Question: This used to work... but now the >> anchor tag of the PagedListPager always passes null to the controller for the page value required...
VS 2013 Web Express & MVC 4 with latest package updates for all.
Just like in Scot Allen's MVC 4 intro, I have a partial view with a PagedListPager
The Controller:
'''
public ActionResult Catalog(string Id= "0", int page=1)
{
var CurrentItemsPage = (get-data-blaw-blaw-blaw).ToPagedList(page,18);
var model = new ShowRoomCatalogPackage(){ CurrentItems = CurrentItemsPage};
return View(model);
}
'''
The catalog page
'''
@model craftstore.Models.ShowRoomCatalogPackage
@{
ViewBag.Title = "Catalog";
Layout = "~/Views/Shared/_Details.cshtml";
}
@using (Ajax.BeginForm("Catalog", "Home", new { category = @Model.SelectedCategoryId, page = 1 },
new AjaxOptions
{
UpdateTargetId = "products",
InsertionMode = InsertionMode.Replace,
HttpMethod = "post"
}
)
)
{
<div class="container" >
<div class="row">
<div class="col-lg-10 col-md-5 col-sm-4 dropdown-menu">
@Html.LabelFor(m => m.SelectedCategoryId)
@Html.DropDownList("id", Model.CategoryItems, new { @id = "ddlCategories", onchange = "this.form.submit();" })
</div>
<div class="col-lg-2 col-md-2 col-sm-1">
@Html.ActionLink("Your Cart", "Index", "ShoppingCart", "", new { @class = "btn btn-green btn-lg" })
</div>
</div>
<div class="row">
@Html.Partial("_CatalogPartial", Model.CurrentItems)
</div><!-- row -->
</div><!-- container -->
}
<br />
<br />
@section Scripts
{
<script type="text/javascript">
new AnimOnScroll(document.getElementById('grid'), {
minDuration: 0.4,
maxDuration: 0.7,
viewportFactor: 0.2
});
</script>
}
'''
The partial view:
'''
@model IPagedList<ShowroomCatalog>
<div id="productList">
<div class="col-lg-12 col-md-12 col-sm-12">
<div class="pagedList" data-cs-target="#productList">
@Html.PagedListPager(Model, page => Url.Action("Index", new { category = ViewBag.SelectedCategoryId, page }), PagedListRenderOptions.MinimalWithItemCountText)
</div>
<ul class="grid effect-2" id="grid">
@foreach(var item in Model)
{
var path = String.Format("~/Content/Images/catalog/{0}/{1}", item.OfferType, item.ImagePath);
<li>
<div class="itembox">
<div class="imagebox">
<a href="@Url.Action("Detail", "Home", new { id = item.Id })" title="Detail for @item.CatalogName">
<img class="catalogimg" src="@Url.Content(path)" />
</a>
</div>
<p>@item.CatalogName</p>
</div>
</li>
}
</ul>
</div>
</div><!-- productlist -->
'''
Now the rendered partialview in the browser doesn't have anything in the anchors which may or may not be normal...
'''
<div class="pagedList" data-cs-target="#productList">
<div class="pagination-container"><ul class="pagination"><li class="disabled PagedList-skipToPrevious"><a rel="prev">"</a></li><li class="disabled PagedList-pageCountAndLocation"><a>Showing items 1 through 18 of 65.</a></li><li class="PagedList-skipToNext"><a href="" rel="next">"</a></li></ul></div>
</div>
'''
And when you hover on the >> it doesn't show the page parameter in the URL:

Again, back in the Controller - I get the category (15) but no page parameter or Request.URL parameter is passed to the controller - it's not hiding because of some routing mistake...I think...
How do I get the paging control to work again...???
[EDIT: one more note - the url path on the pager is /controller/action/category/page rather than what shows up on Scot Allen's OdeToFood example where it's equivalent would be /controller/action/category?page=n (like /Home/Catalog/15?page=1 ]
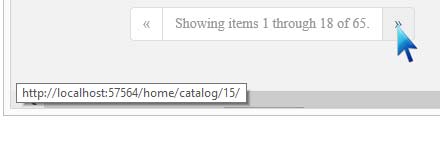
Answer: I was missing the JS for the PagedList class anchor element.
'''
var getPage = function () {
var $a = $(this);
var options = {
url: $a.attr("href"),
data: $("form").serialize(),
type: "get"
};
$.ajax(options).done(function (data) {
var target = $a.parents("div.pagedList").attr("data-otf-target");
$(target).replaceWith(data);
});
return false;
};
'''
And this is fired off by :
'''
$(".main-content").on("click", ".pagedList a", getPage);
'''
BUT, this means you need to have your @RenderBody() call in your _Layout.cshtml file wrapped in something with a class of main-content. An example:
'''
<section class="content-wrapper main-content clear-fix">
@RenderBody()
</section>
'''